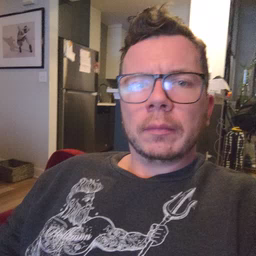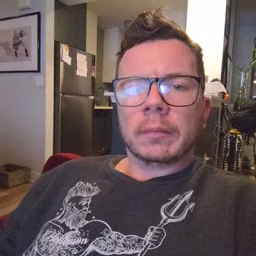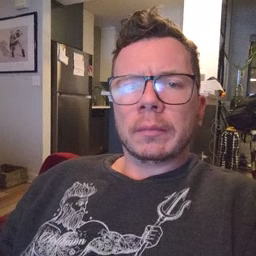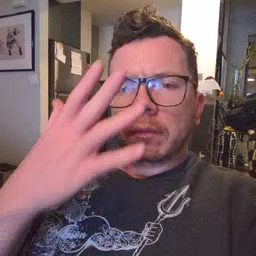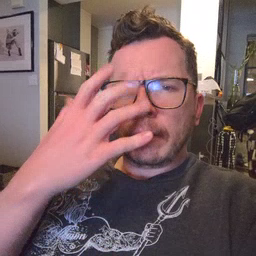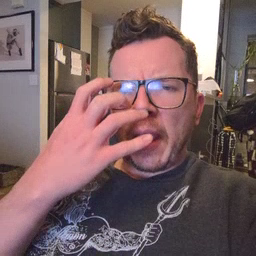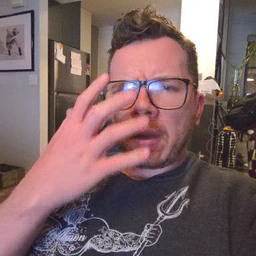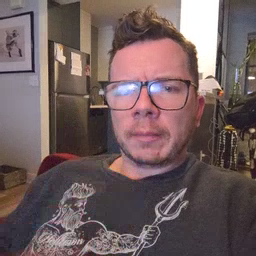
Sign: mad